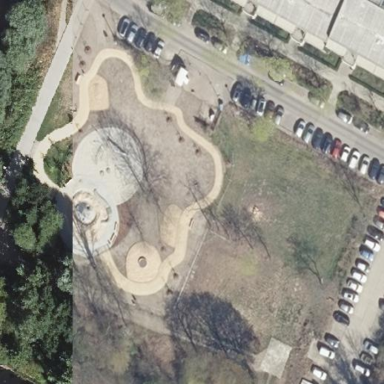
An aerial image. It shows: Playground area for leisure activities on the land.